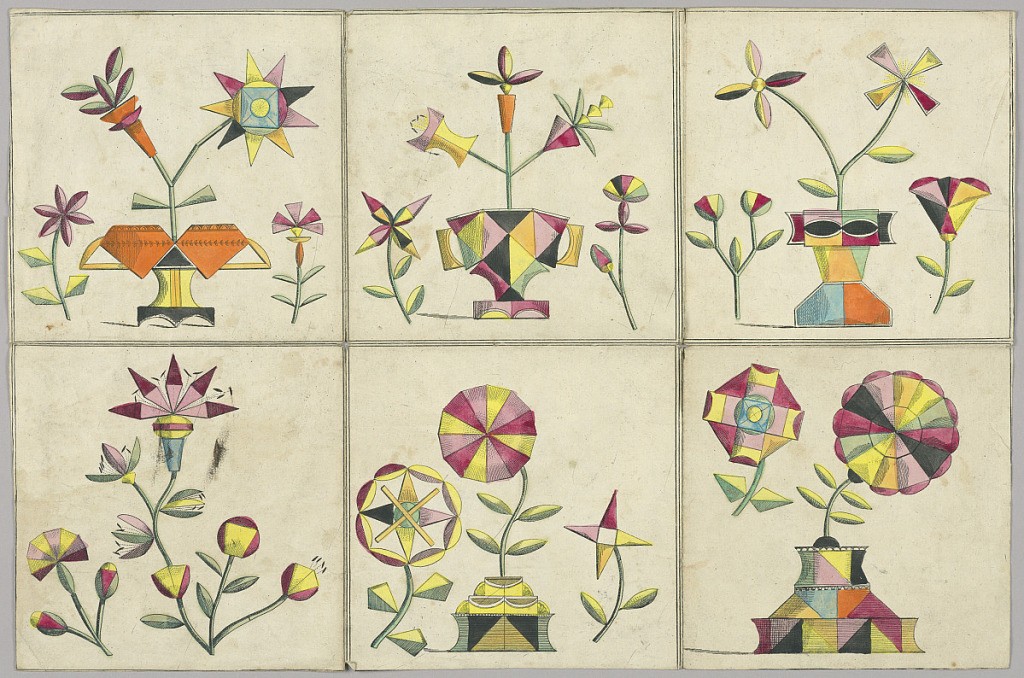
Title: "Flora, das Blumenspiel" Game
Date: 1830–1835
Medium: Engraving on paper, wood, paper-covered wood
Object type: Game
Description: Box containing a puzzle of colored wooden chips, placed to form a floral picture on engraved paper, with six alternate arrangements. Box with sliding top on which is pasted an engraving of a woman seated in a garden, with the title given below in German, French, and English.